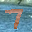
Label: 7